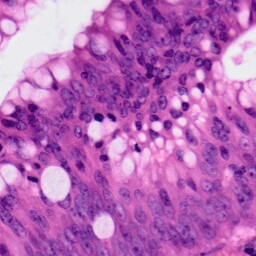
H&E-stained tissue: Colon